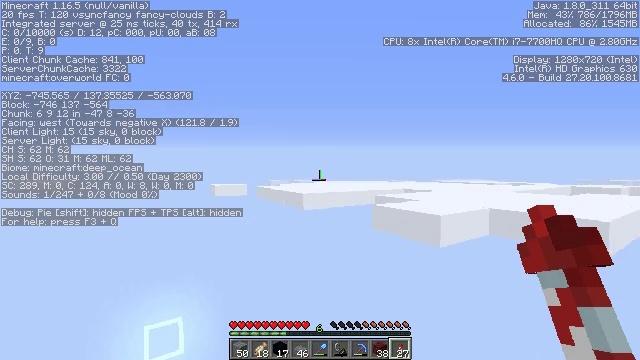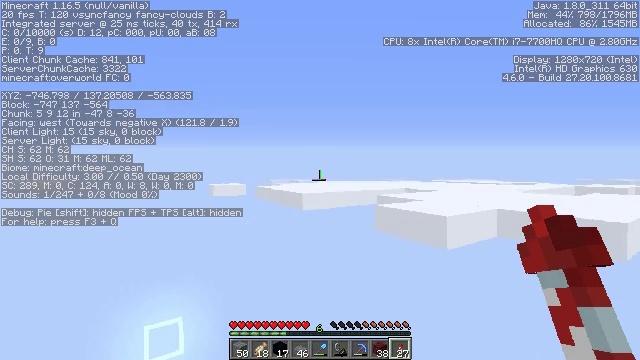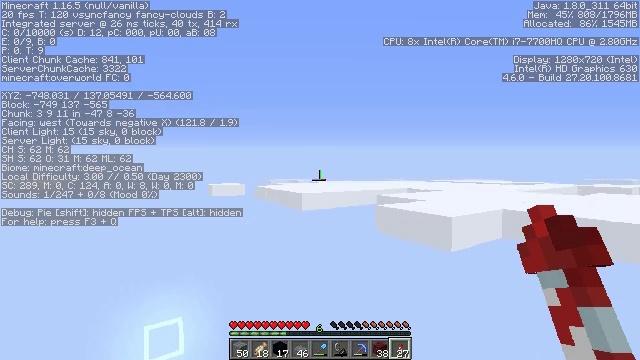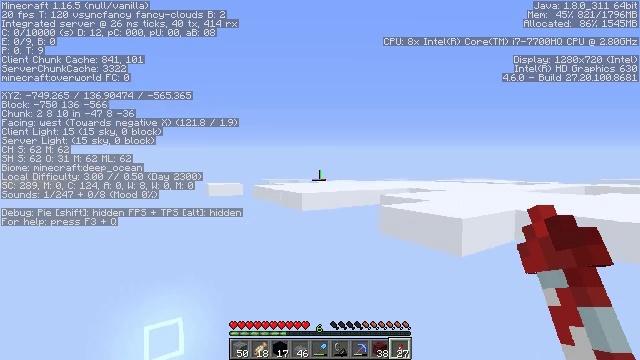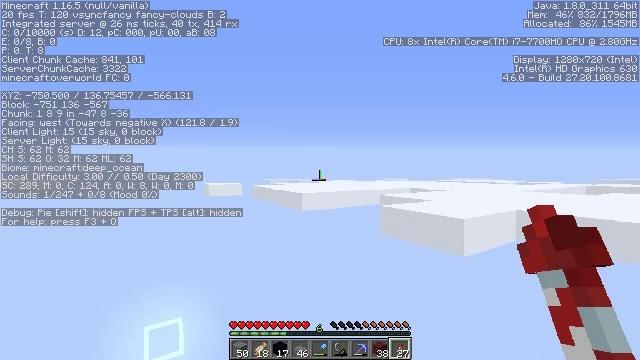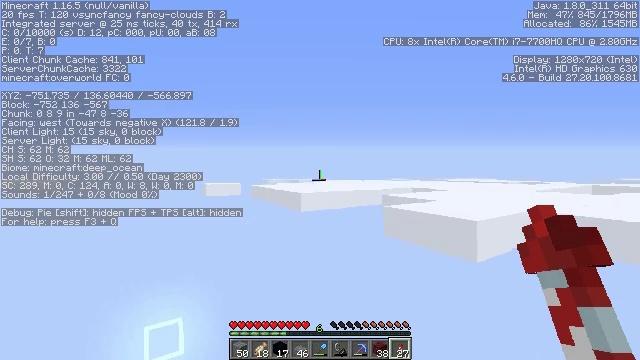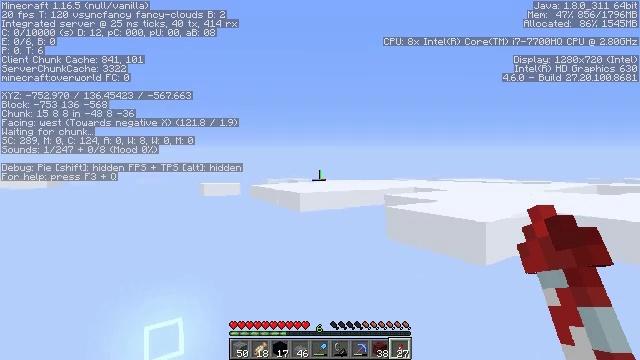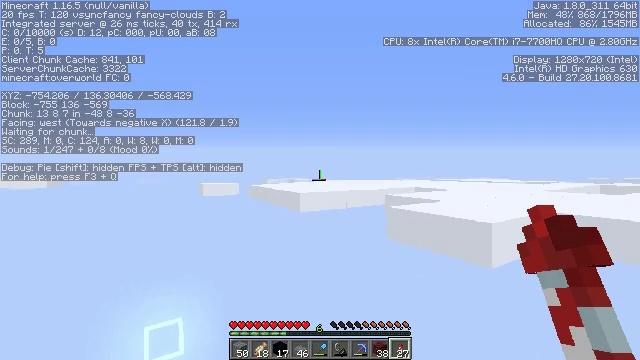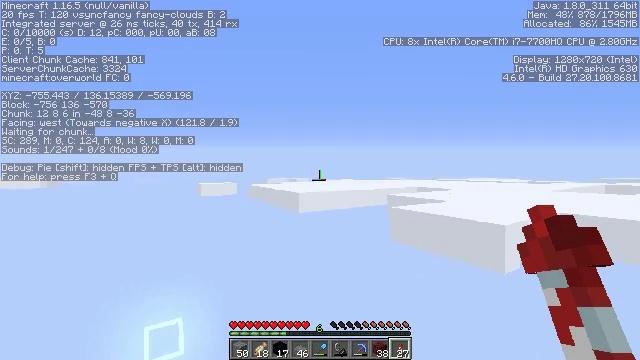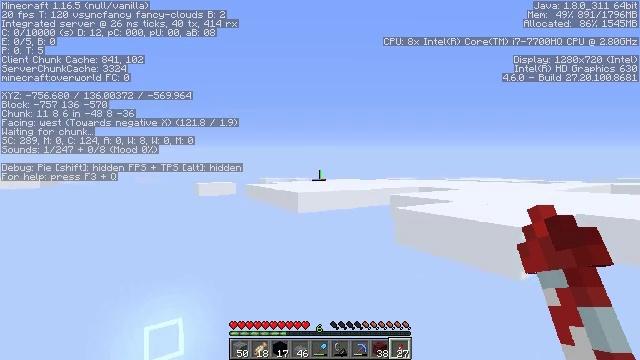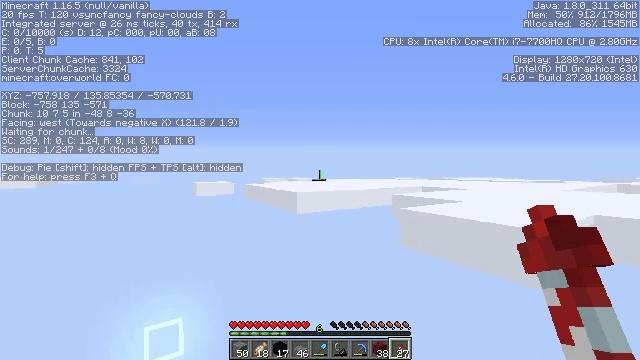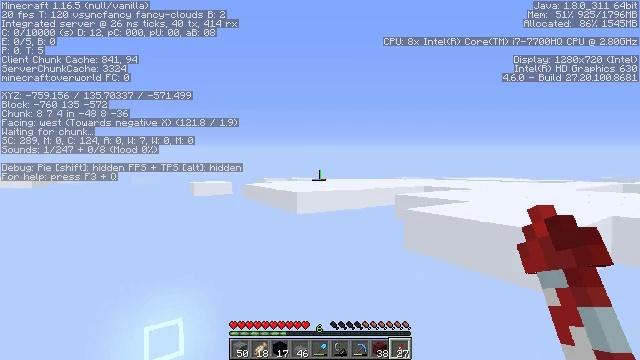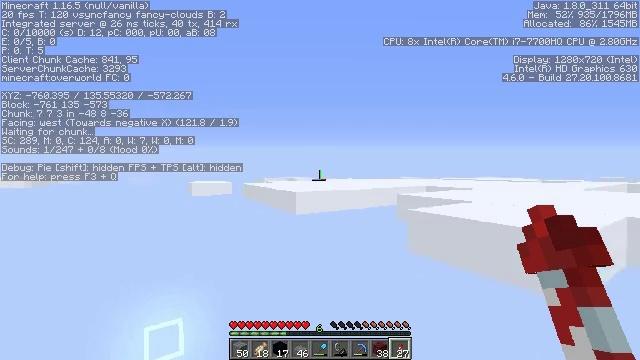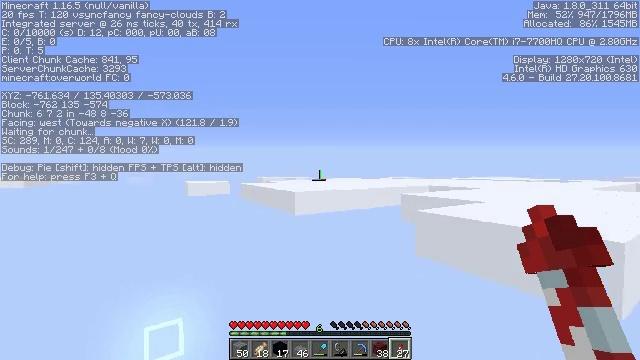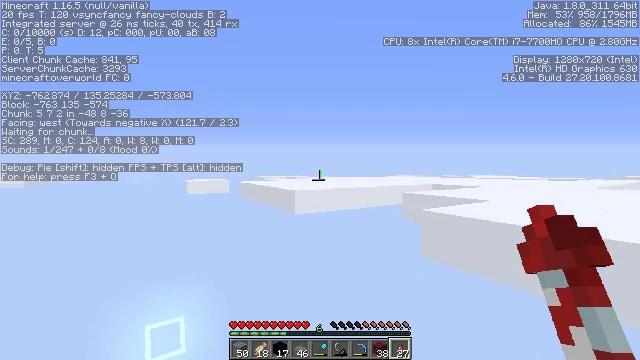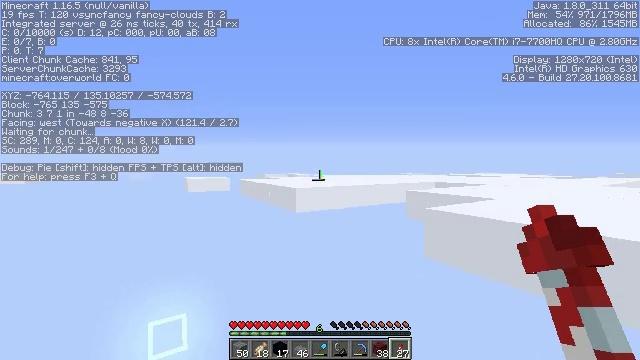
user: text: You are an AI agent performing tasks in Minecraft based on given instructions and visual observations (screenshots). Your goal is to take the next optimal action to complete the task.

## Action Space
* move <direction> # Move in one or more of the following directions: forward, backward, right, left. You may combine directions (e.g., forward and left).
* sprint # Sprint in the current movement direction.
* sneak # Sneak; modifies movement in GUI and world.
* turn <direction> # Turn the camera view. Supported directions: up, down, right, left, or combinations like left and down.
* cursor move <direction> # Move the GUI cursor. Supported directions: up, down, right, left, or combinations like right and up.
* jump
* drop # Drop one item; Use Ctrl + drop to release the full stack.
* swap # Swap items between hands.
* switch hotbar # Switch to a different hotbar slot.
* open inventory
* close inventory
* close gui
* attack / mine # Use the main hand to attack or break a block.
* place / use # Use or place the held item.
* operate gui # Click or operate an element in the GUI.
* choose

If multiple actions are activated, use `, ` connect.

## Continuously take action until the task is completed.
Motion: motion action
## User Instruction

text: Break the black concrete powder to collect it.
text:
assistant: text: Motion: no_op
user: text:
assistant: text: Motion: no_op
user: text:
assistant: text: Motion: no_op
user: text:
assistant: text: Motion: no_op
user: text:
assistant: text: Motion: no_op
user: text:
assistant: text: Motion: no_op
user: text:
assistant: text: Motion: no_op
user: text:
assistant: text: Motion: no_op
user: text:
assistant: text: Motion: no_op
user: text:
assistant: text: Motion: no_op
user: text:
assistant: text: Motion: no_op
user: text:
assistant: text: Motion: no_op
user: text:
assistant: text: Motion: no_op
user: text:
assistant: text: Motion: no_op
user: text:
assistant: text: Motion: no_op
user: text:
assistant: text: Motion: no_op
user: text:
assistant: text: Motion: no_op
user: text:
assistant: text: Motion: no_op
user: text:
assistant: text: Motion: no_op
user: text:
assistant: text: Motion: no_op
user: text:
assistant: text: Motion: turn left
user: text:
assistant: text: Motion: turn left
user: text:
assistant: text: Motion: turn left
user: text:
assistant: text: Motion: turn left
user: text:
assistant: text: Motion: turn left
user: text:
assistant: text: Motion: no_op
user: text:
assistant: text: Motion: turn left
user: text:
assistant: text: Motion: no_op
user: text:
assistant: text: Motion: no_op
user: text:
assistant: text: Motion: no_op